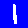
Digit: 1